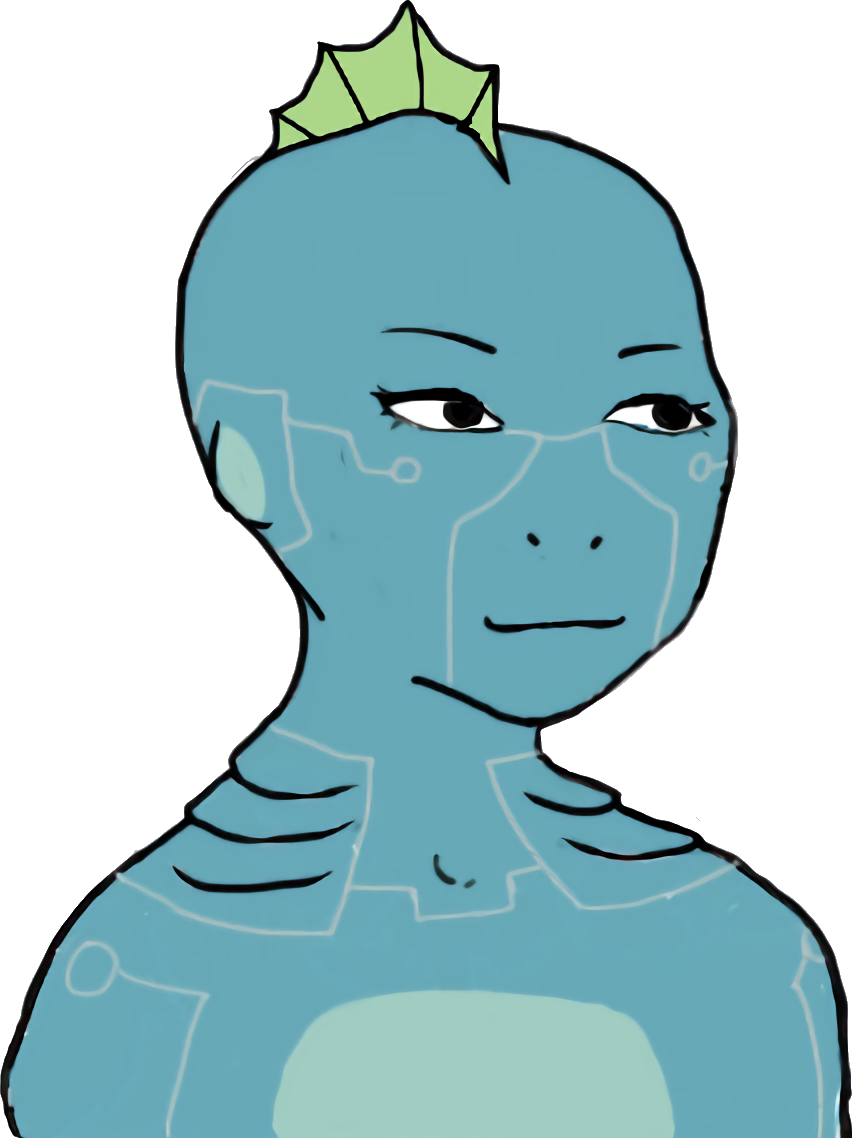
Label: 5_Doomer_Girl